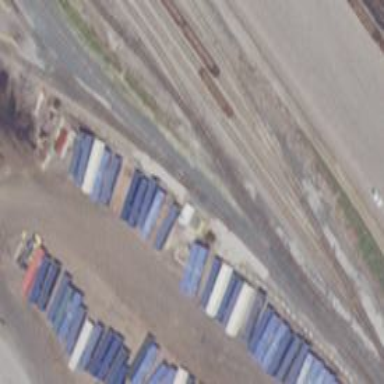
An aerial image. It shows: Railway yard used for servicing trains.